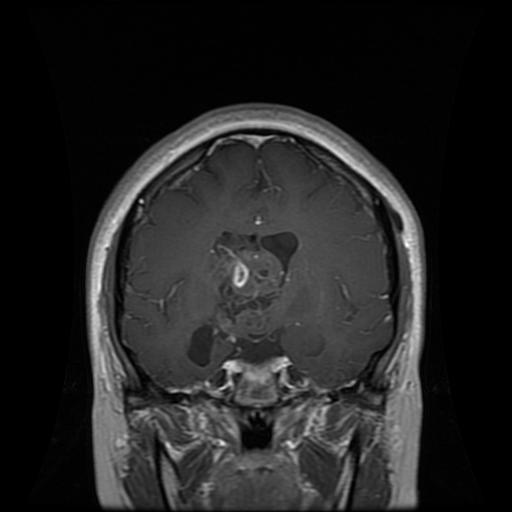
Label: glioma